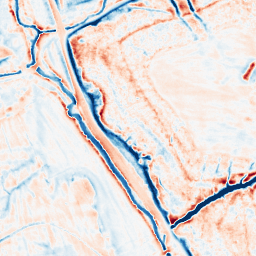
Category: multiscale
Decomposition family: dog_multiscale
Decomposition parameters: sigma_ratio: 1.4
n_scales: 6
base_sigma: 0.5
Upsampling method: quartic
Upsampling parameters: scale: 4
Upsampling scale: 4